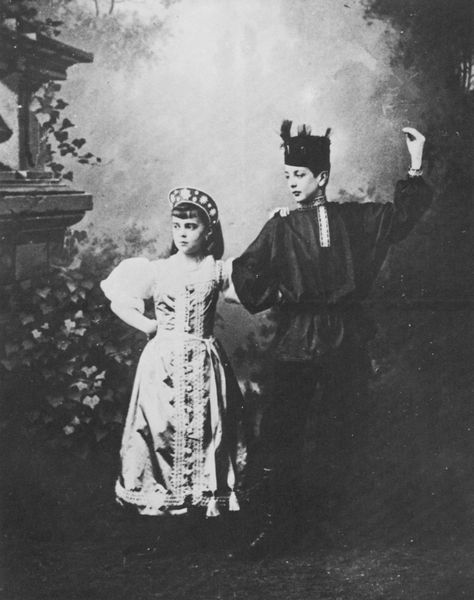
Titel: Kinder aus einer Aristokratenfamilie, zu festlichem Anlass als "Bauern" verkleidet
Künstler: Russischer Photograph
Schlagwörter: hand, mann, schatten, weiß, mädchen, geste, grau, hell, hut, kleid, licht, profil, schwarz, park, haube, tanz, hemd, architektur, haarschmuck, stein, ärmel, porträt, natur, kostüm, pose, familienporträt, paar, saum, bühne, tanzen, theater, borte, krone, puffärmel, kinder, garten, ranken, kopfbedeckung, taille, zwei, ballett, haltung, russland, podest, junge, rüschen, foto, fotografie, photographie, spiel, pärchen, ruine, denkmal, schwarzweiß, uniform, kittel, herrscher, photo, tracht, efeu, tradition, bruder, standbild, monument, volkstanz, osteuropa, mongolei, zaren, zarenreich, junge kosake, kkostüm, kosacke